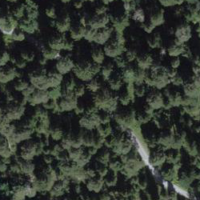
EUNIS habitat code: 43
Species observed at this site:
Platanthera bifolia